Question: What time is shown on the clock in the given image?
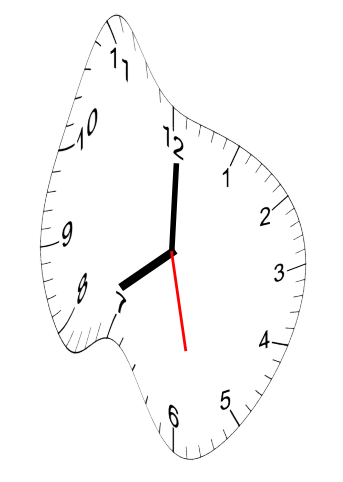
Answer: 08:00:28